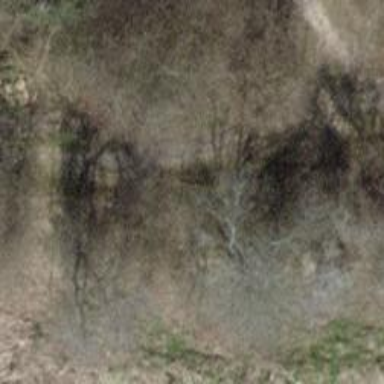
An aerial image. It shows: Dirt path.